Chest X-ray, PA view. Patient: 39 years old, sex F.
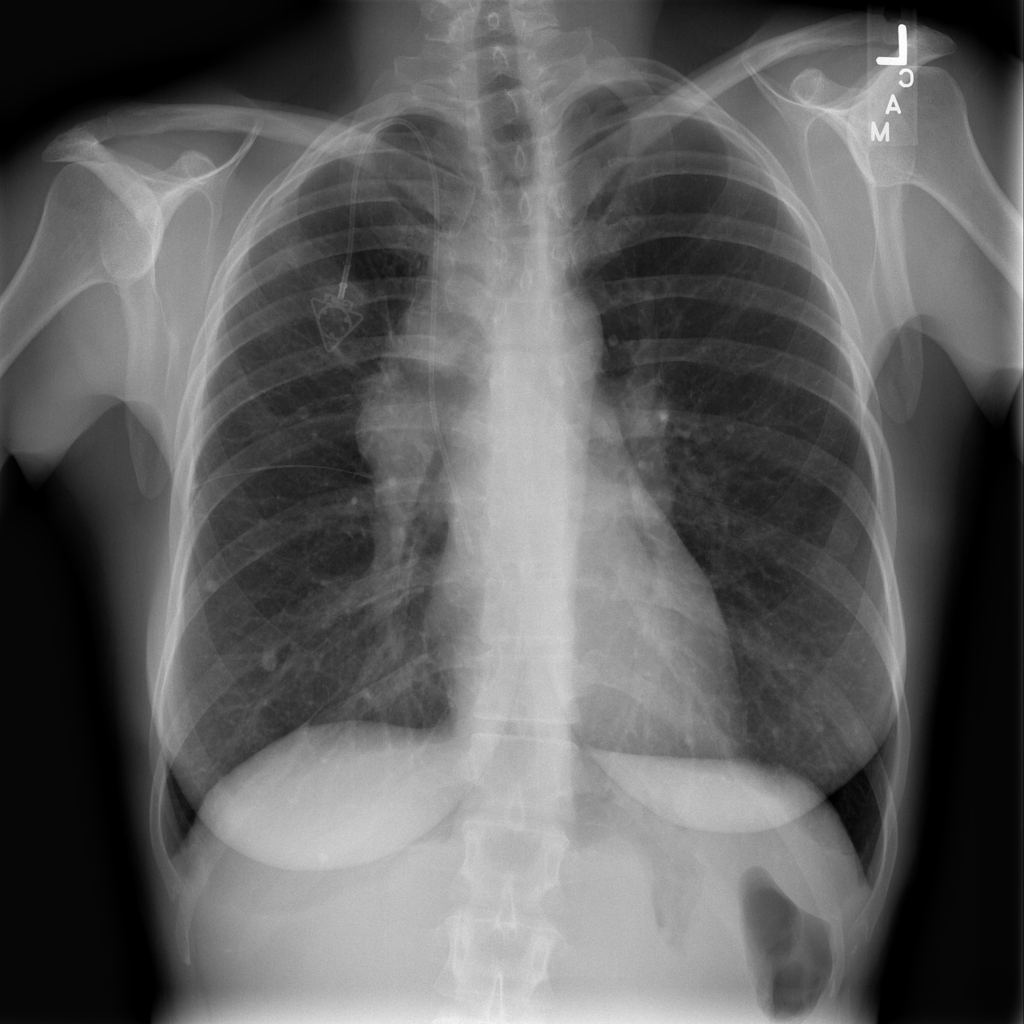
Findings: Nodule